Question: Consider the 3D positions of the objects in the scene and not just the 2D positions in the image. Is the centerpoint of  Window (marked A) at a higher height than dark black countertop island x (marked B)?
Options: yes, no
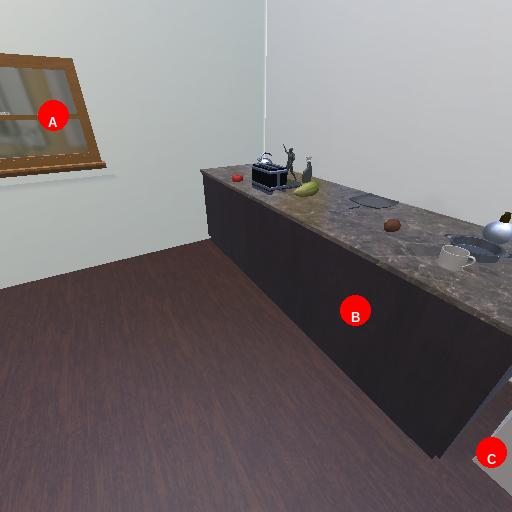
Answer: yes